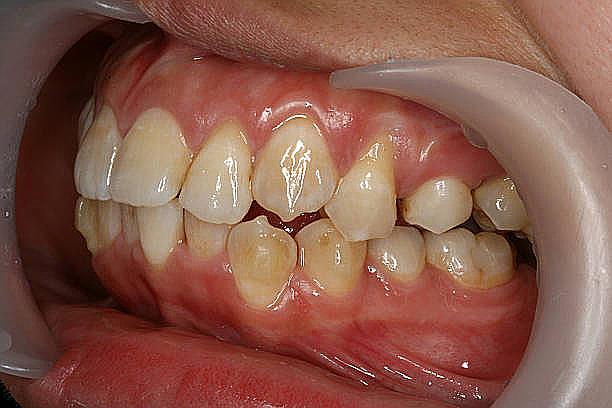
Condition: Calculus